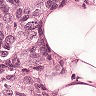
Metastatic tissue present: yes